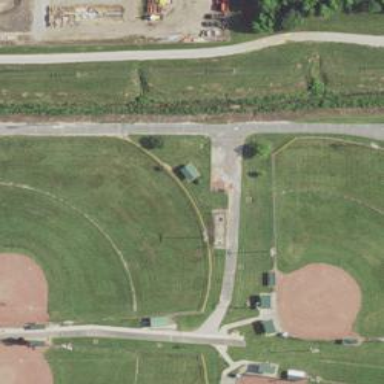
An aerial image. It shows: Baseball pitch for leisure and sports activities.